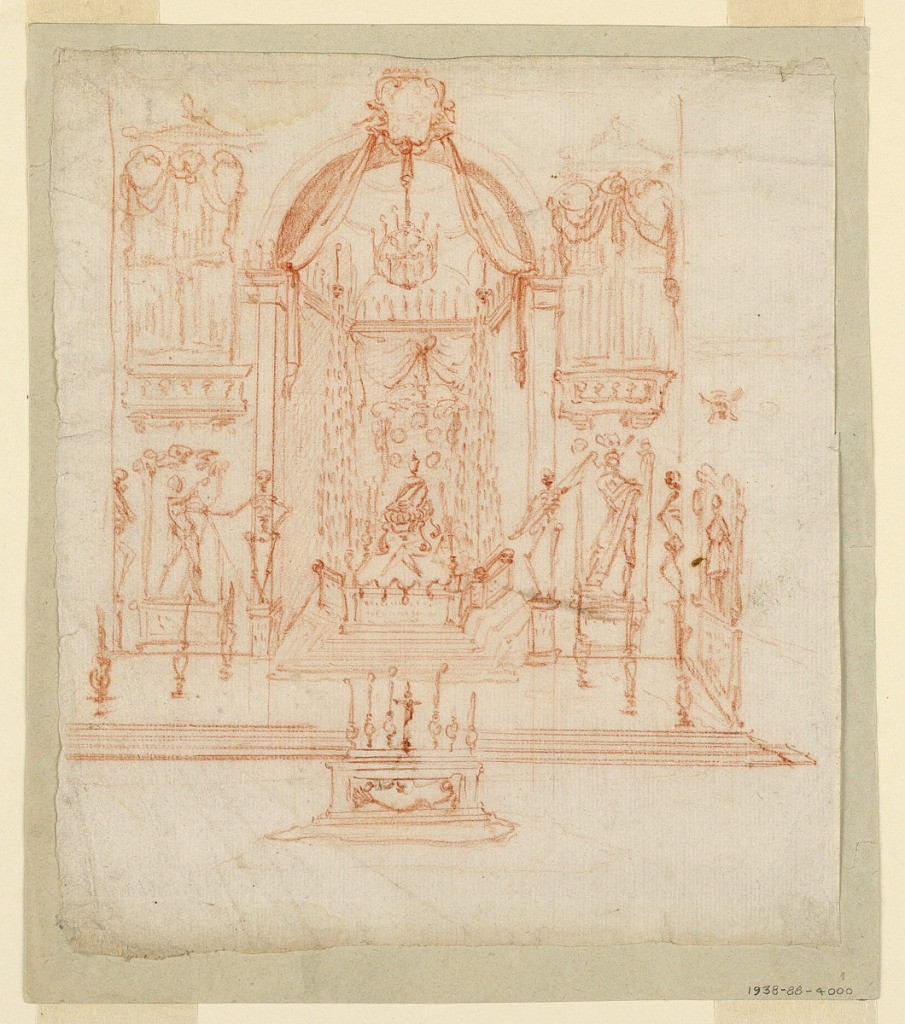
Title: Decoration of the Choir of a Florentine Church for a Medici Funeral Celebration
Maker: Alfonso Parigi, Italian, 1606 – 1656
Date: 1620-1625
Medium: Red chalk on paper
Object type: Drawing
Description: Shown in bird's eye view. Four steps lead to an oblong choir. Below in the center front an altar. At the lateral walls and at the walls beside the apse are sepulchral monuments. Above the sepulchral monuments are two organ lofts. Skeletons upon pedestals, one with a bow, another one with a spear, are shown as temporary decoration. Two rows of candlesticks are obliquely disposed toward the apse which is oblong. Steps lead to a pedesal upon which stands what is supposed to be a coffin. At its back end stands an urn from the base of which a drapery hangs. Laterally are candlesticks and pyramids with candles. The pyramids are as high as the entablature upon which candles are disposed. A chandelier with more candles. At the back wall hangs a coat of arms showing five beads. A coat of arms is on top of the entrance arch.